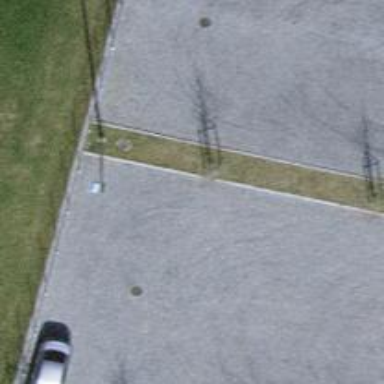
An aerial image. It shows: Asphalt parking aisle along service road.